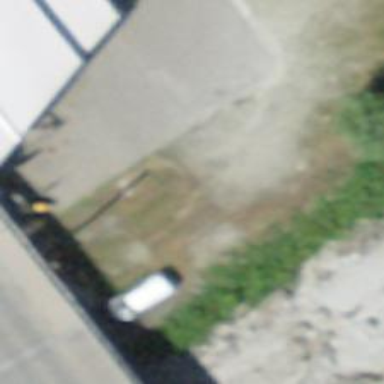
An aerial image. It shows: Fuel station.